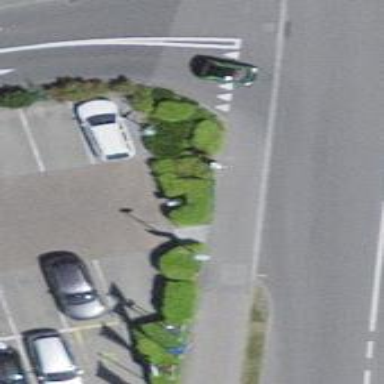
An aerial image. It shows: Bus stop with platform for public transport.